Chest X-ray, AP view. Patient: 56 years old, sex F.
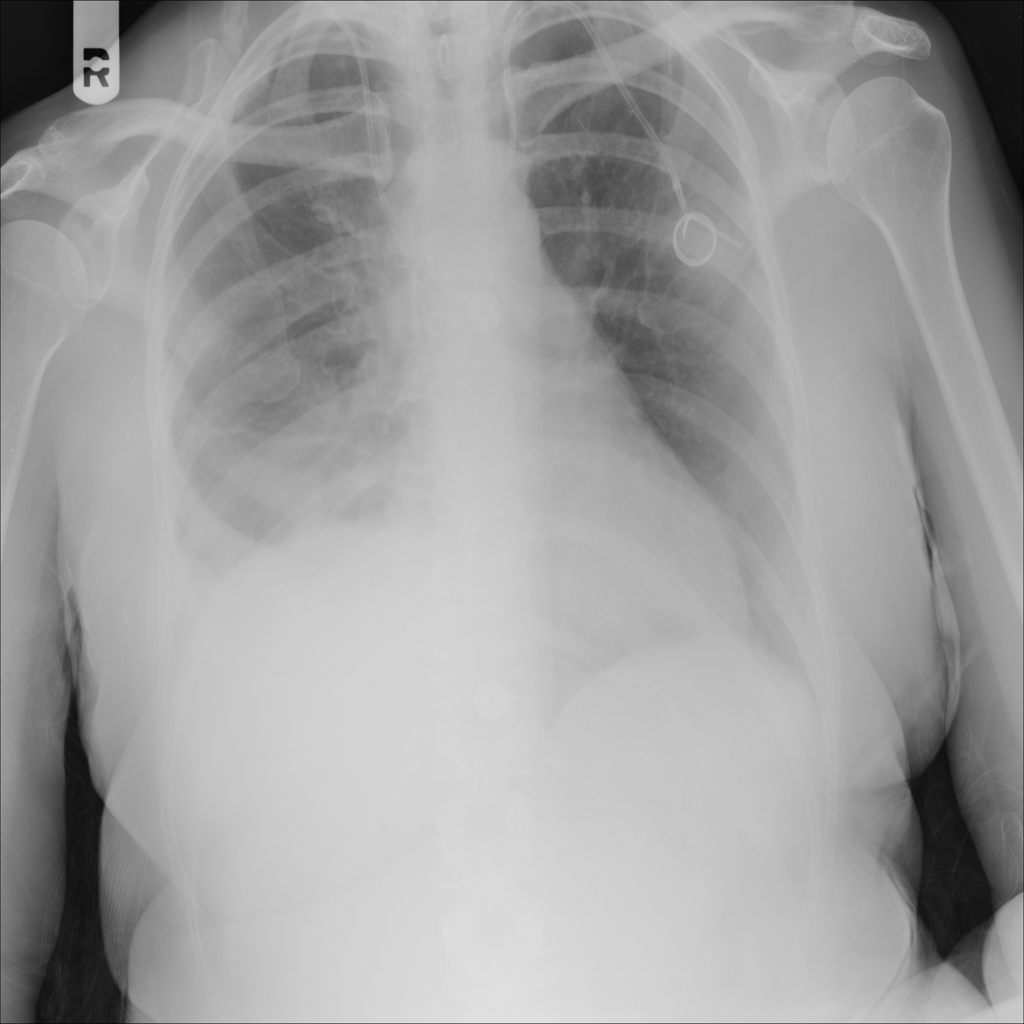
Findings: No Finding